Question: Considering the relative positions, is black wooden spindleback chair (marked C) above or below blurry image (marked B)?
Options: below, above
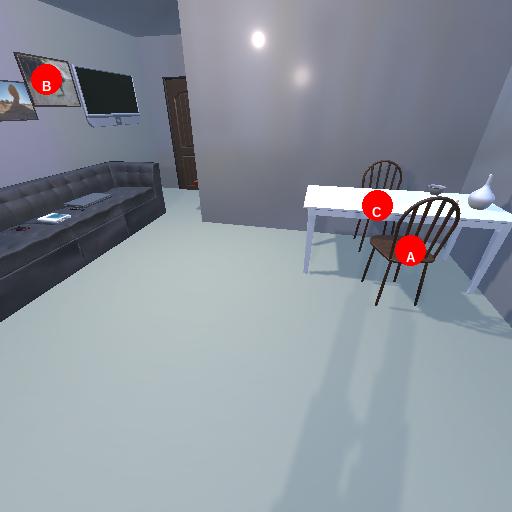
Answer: below